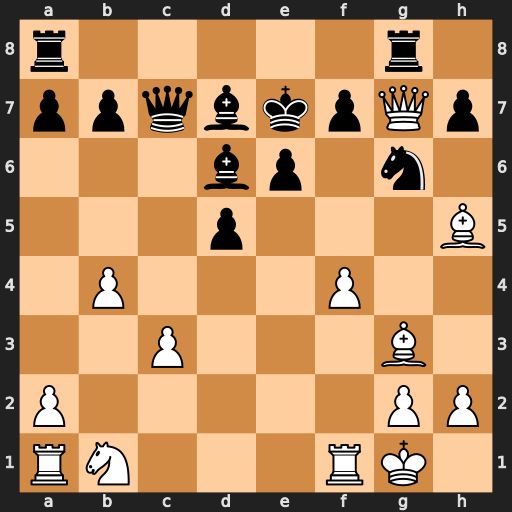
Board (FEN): r5r1/ppqbkpQp/3bp1n1/3p3B/1P3P2/2P3B1/P5PP/RN3RK1
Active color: w
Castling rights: -
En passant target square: -
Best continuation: Bh4+ Ke8 Qxg8+